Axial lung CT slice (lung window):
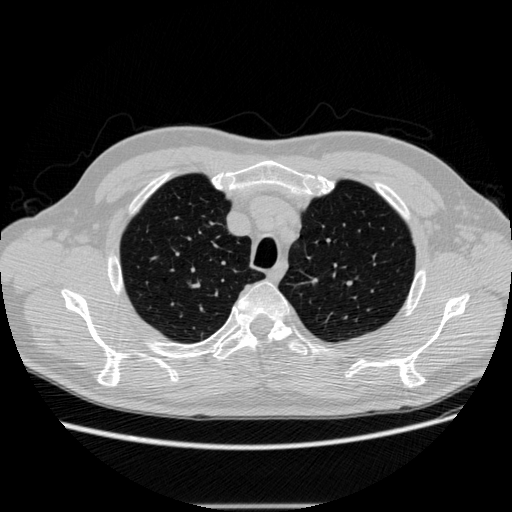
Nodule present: no